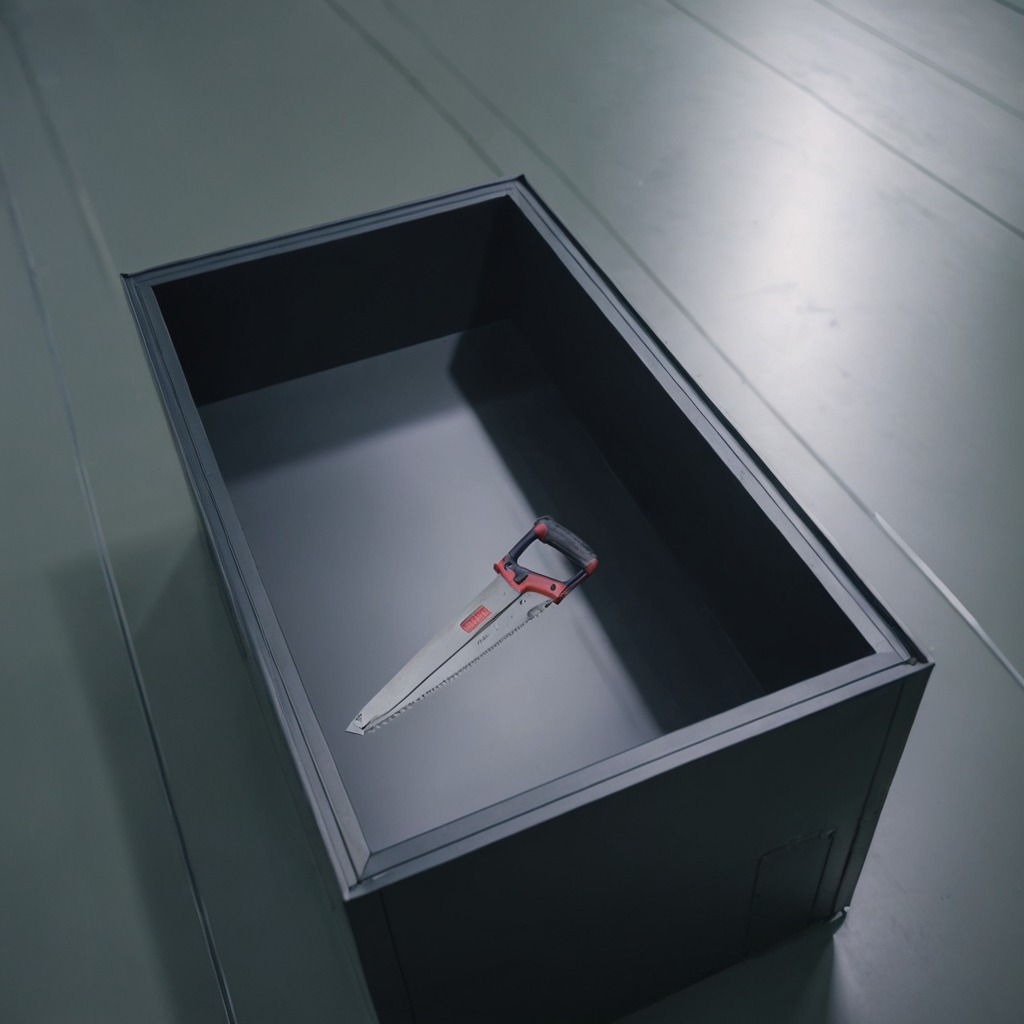
A metal saw is lying on the toolbox surface.